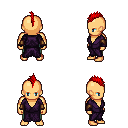
a pixel art fantasy rpg character, male body template, human, tanned skin, purple robe, teal pants, red mohawk hairstyle, cloth bracers, four views (front, back, left, right), 2x2 character sprite sheet, small pixel art, hard edges, no anti-aliasing